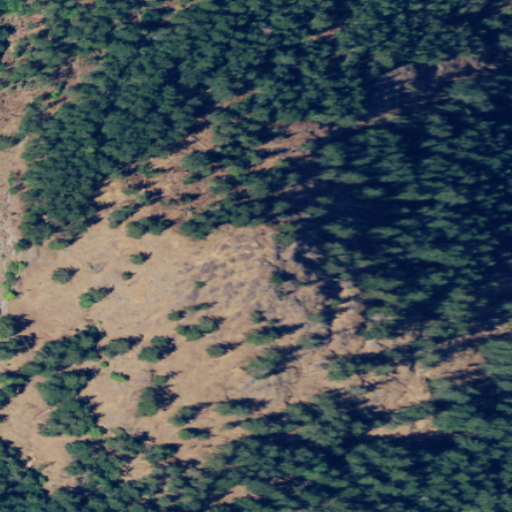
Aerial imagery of mountain in Washington named Orcas Knob containing evergreen forest, grassland, and open water